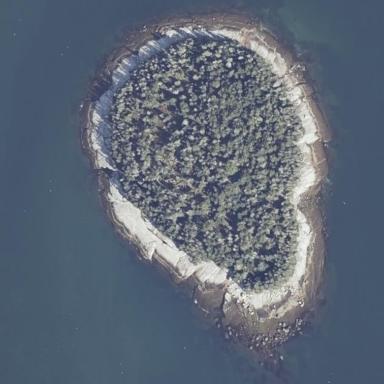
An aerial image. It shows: Island with natural coastline.